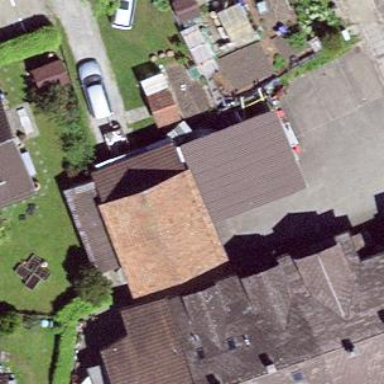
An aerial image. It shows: View of roof of building.